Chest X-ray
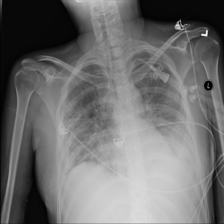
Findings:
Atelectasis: negative
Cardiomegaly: negative
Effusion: positive
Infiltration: positive
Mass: negative
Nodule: negative
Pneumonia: negative
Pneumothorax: negative
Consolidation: negative
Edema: negative
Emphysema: negative
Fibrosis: negative
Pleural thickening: negative
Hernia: negative